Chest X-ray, AP view. Patient: 69 years old, sex M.
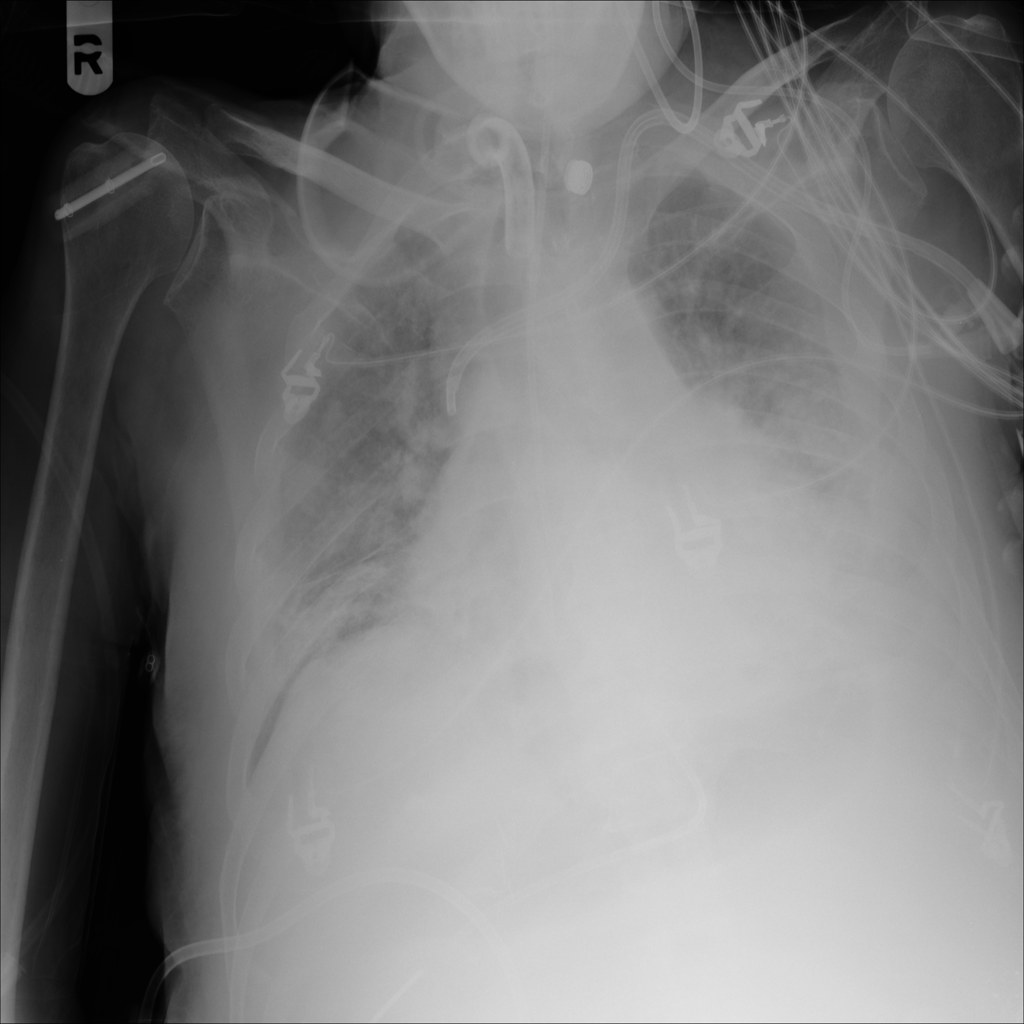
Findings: No Finding